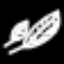
Label: leaf